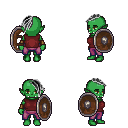
a pixel art fantasy rpg character, female body template, orc, green skin, maroon sleeveless shirt, magenta pants, gray long mohawk hairstyle, leather bracers, shield, four views (front, back, left, right), 2x2 character sprite sheet, small pixel art, hard edges, no anti-aliasing